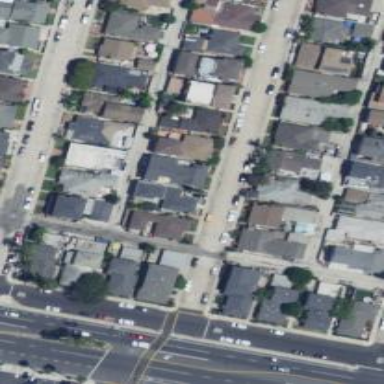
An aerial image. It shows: Alley classified as service road.